Field crop: maize
Growth stage: 2
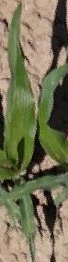
Species: maize